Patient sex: F
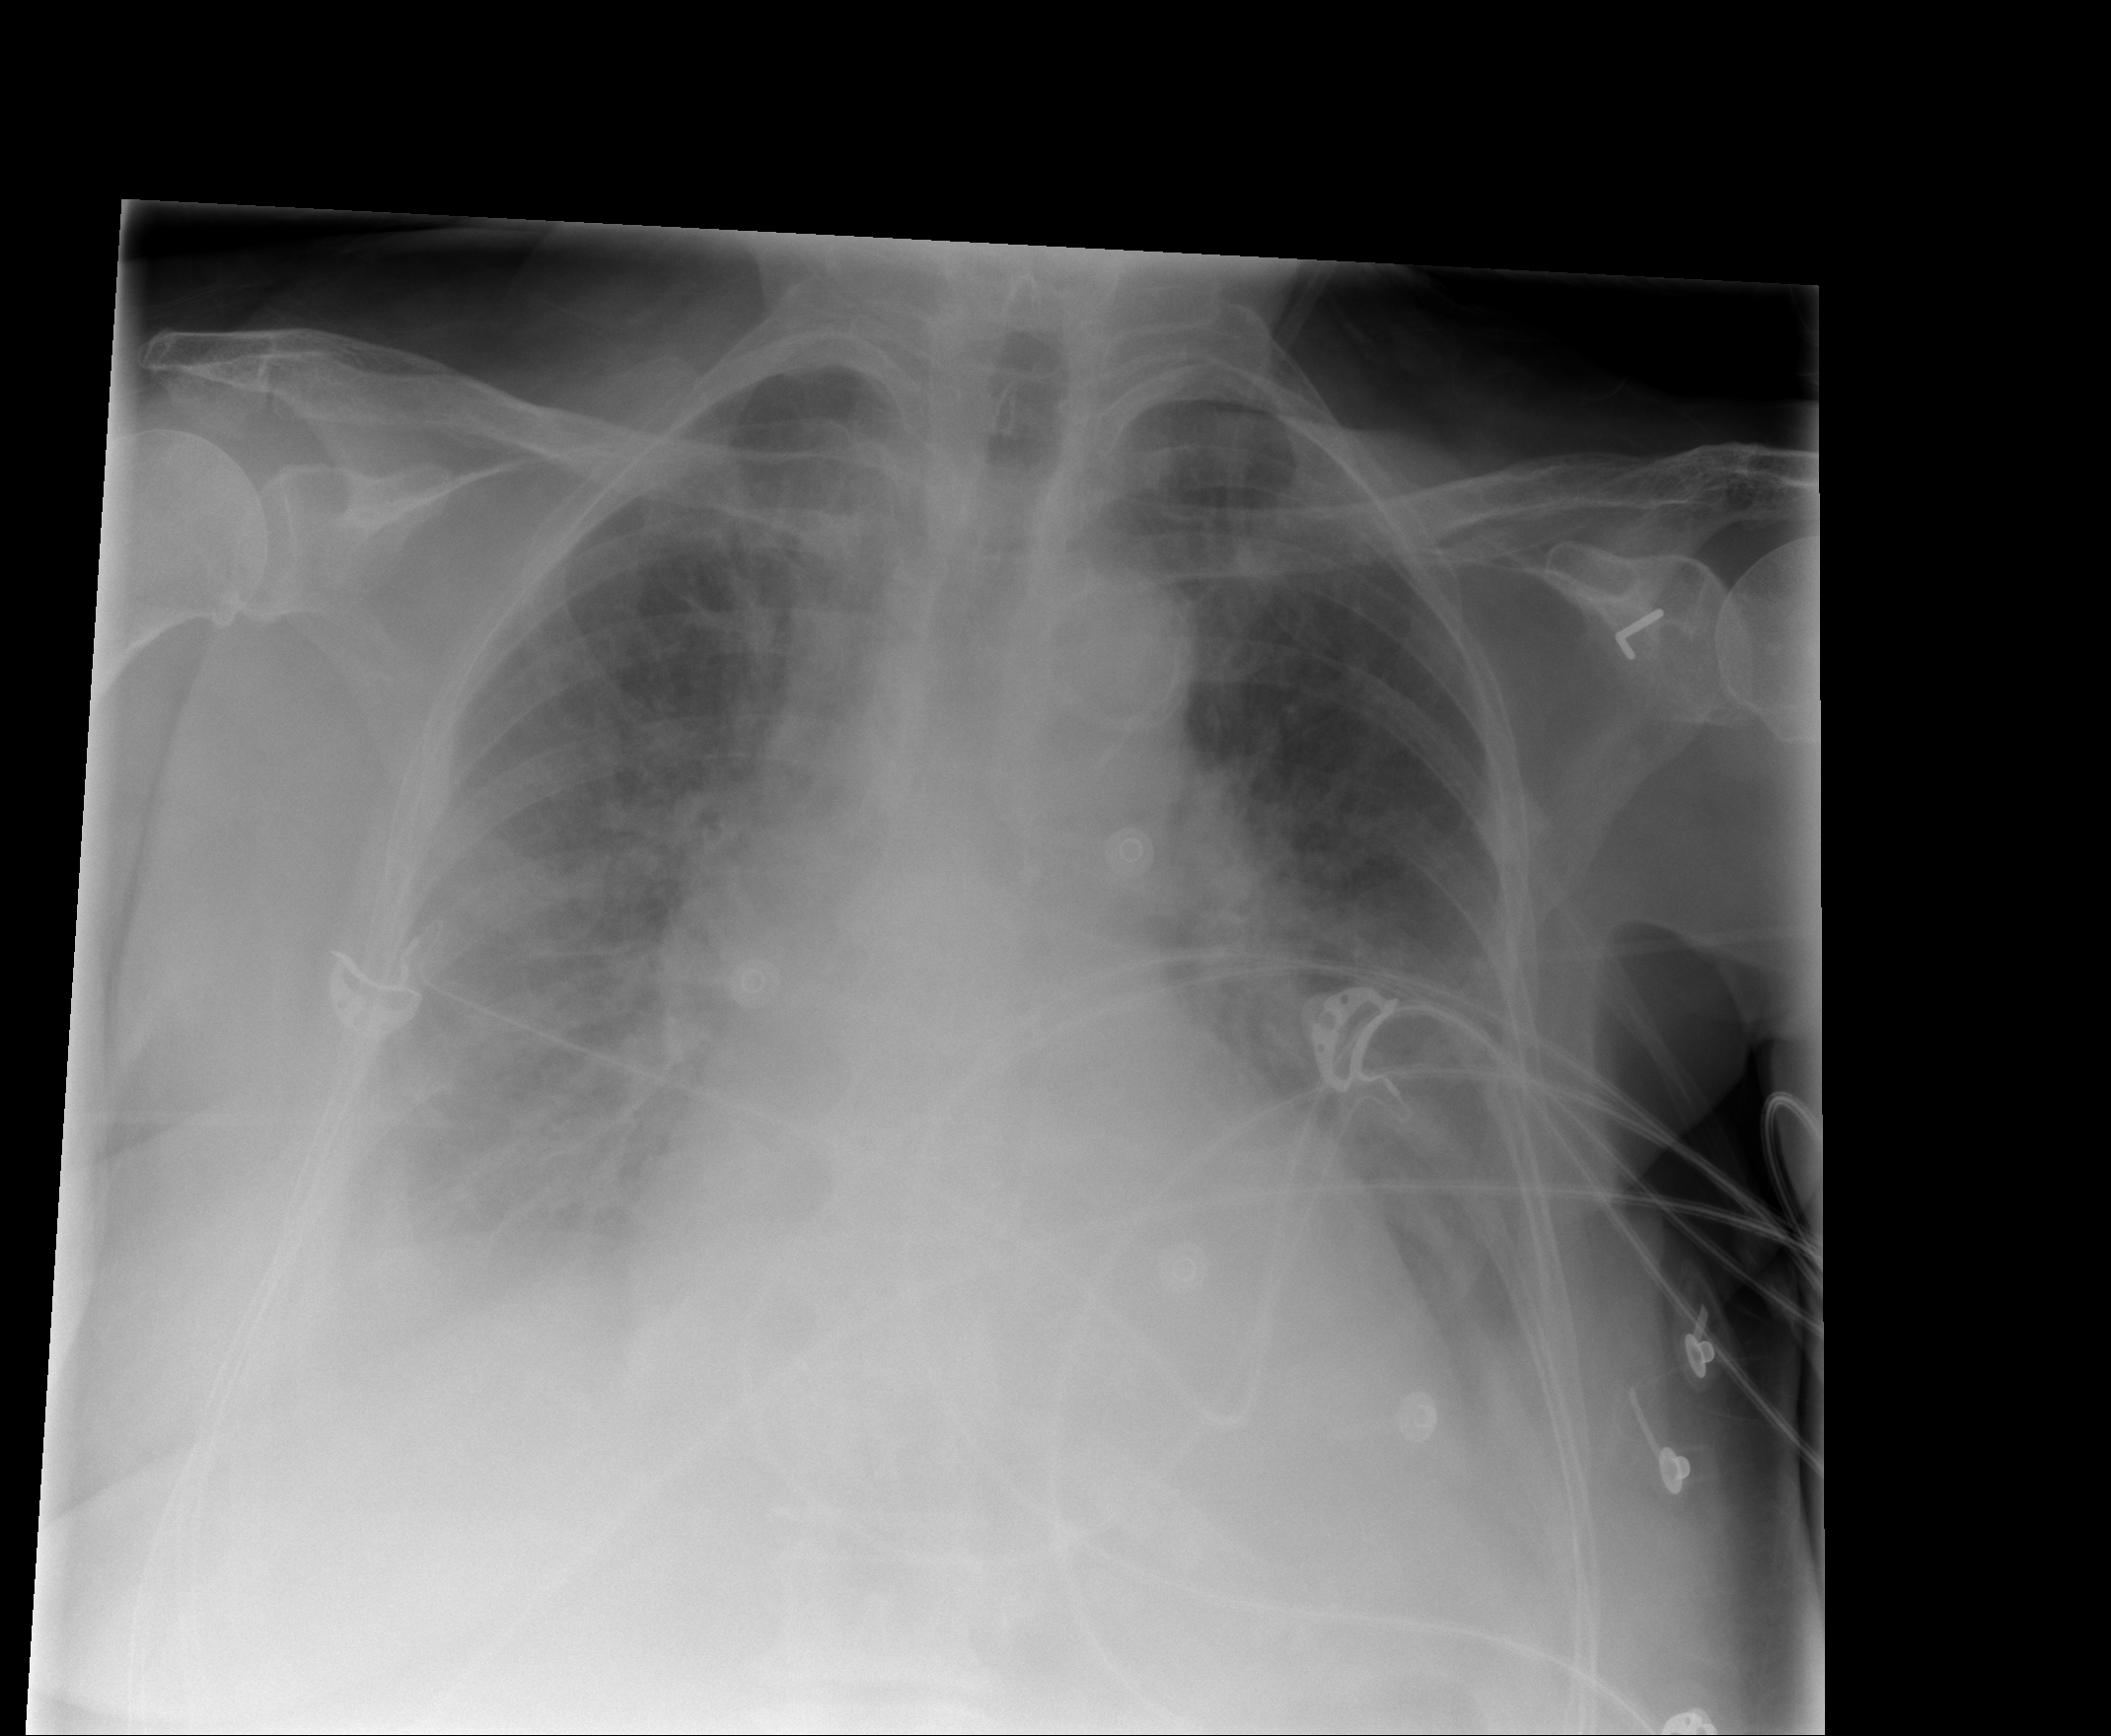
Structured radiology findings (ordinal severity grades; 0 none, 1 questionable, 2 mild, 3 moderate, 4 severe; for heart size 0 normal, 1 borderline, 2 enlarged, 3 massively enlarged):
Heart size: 2
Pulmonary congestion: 2
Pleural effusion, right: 3
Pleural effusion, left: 2
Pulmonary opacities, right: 3
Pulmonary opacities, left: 2
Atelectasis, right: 3
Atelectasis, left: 2